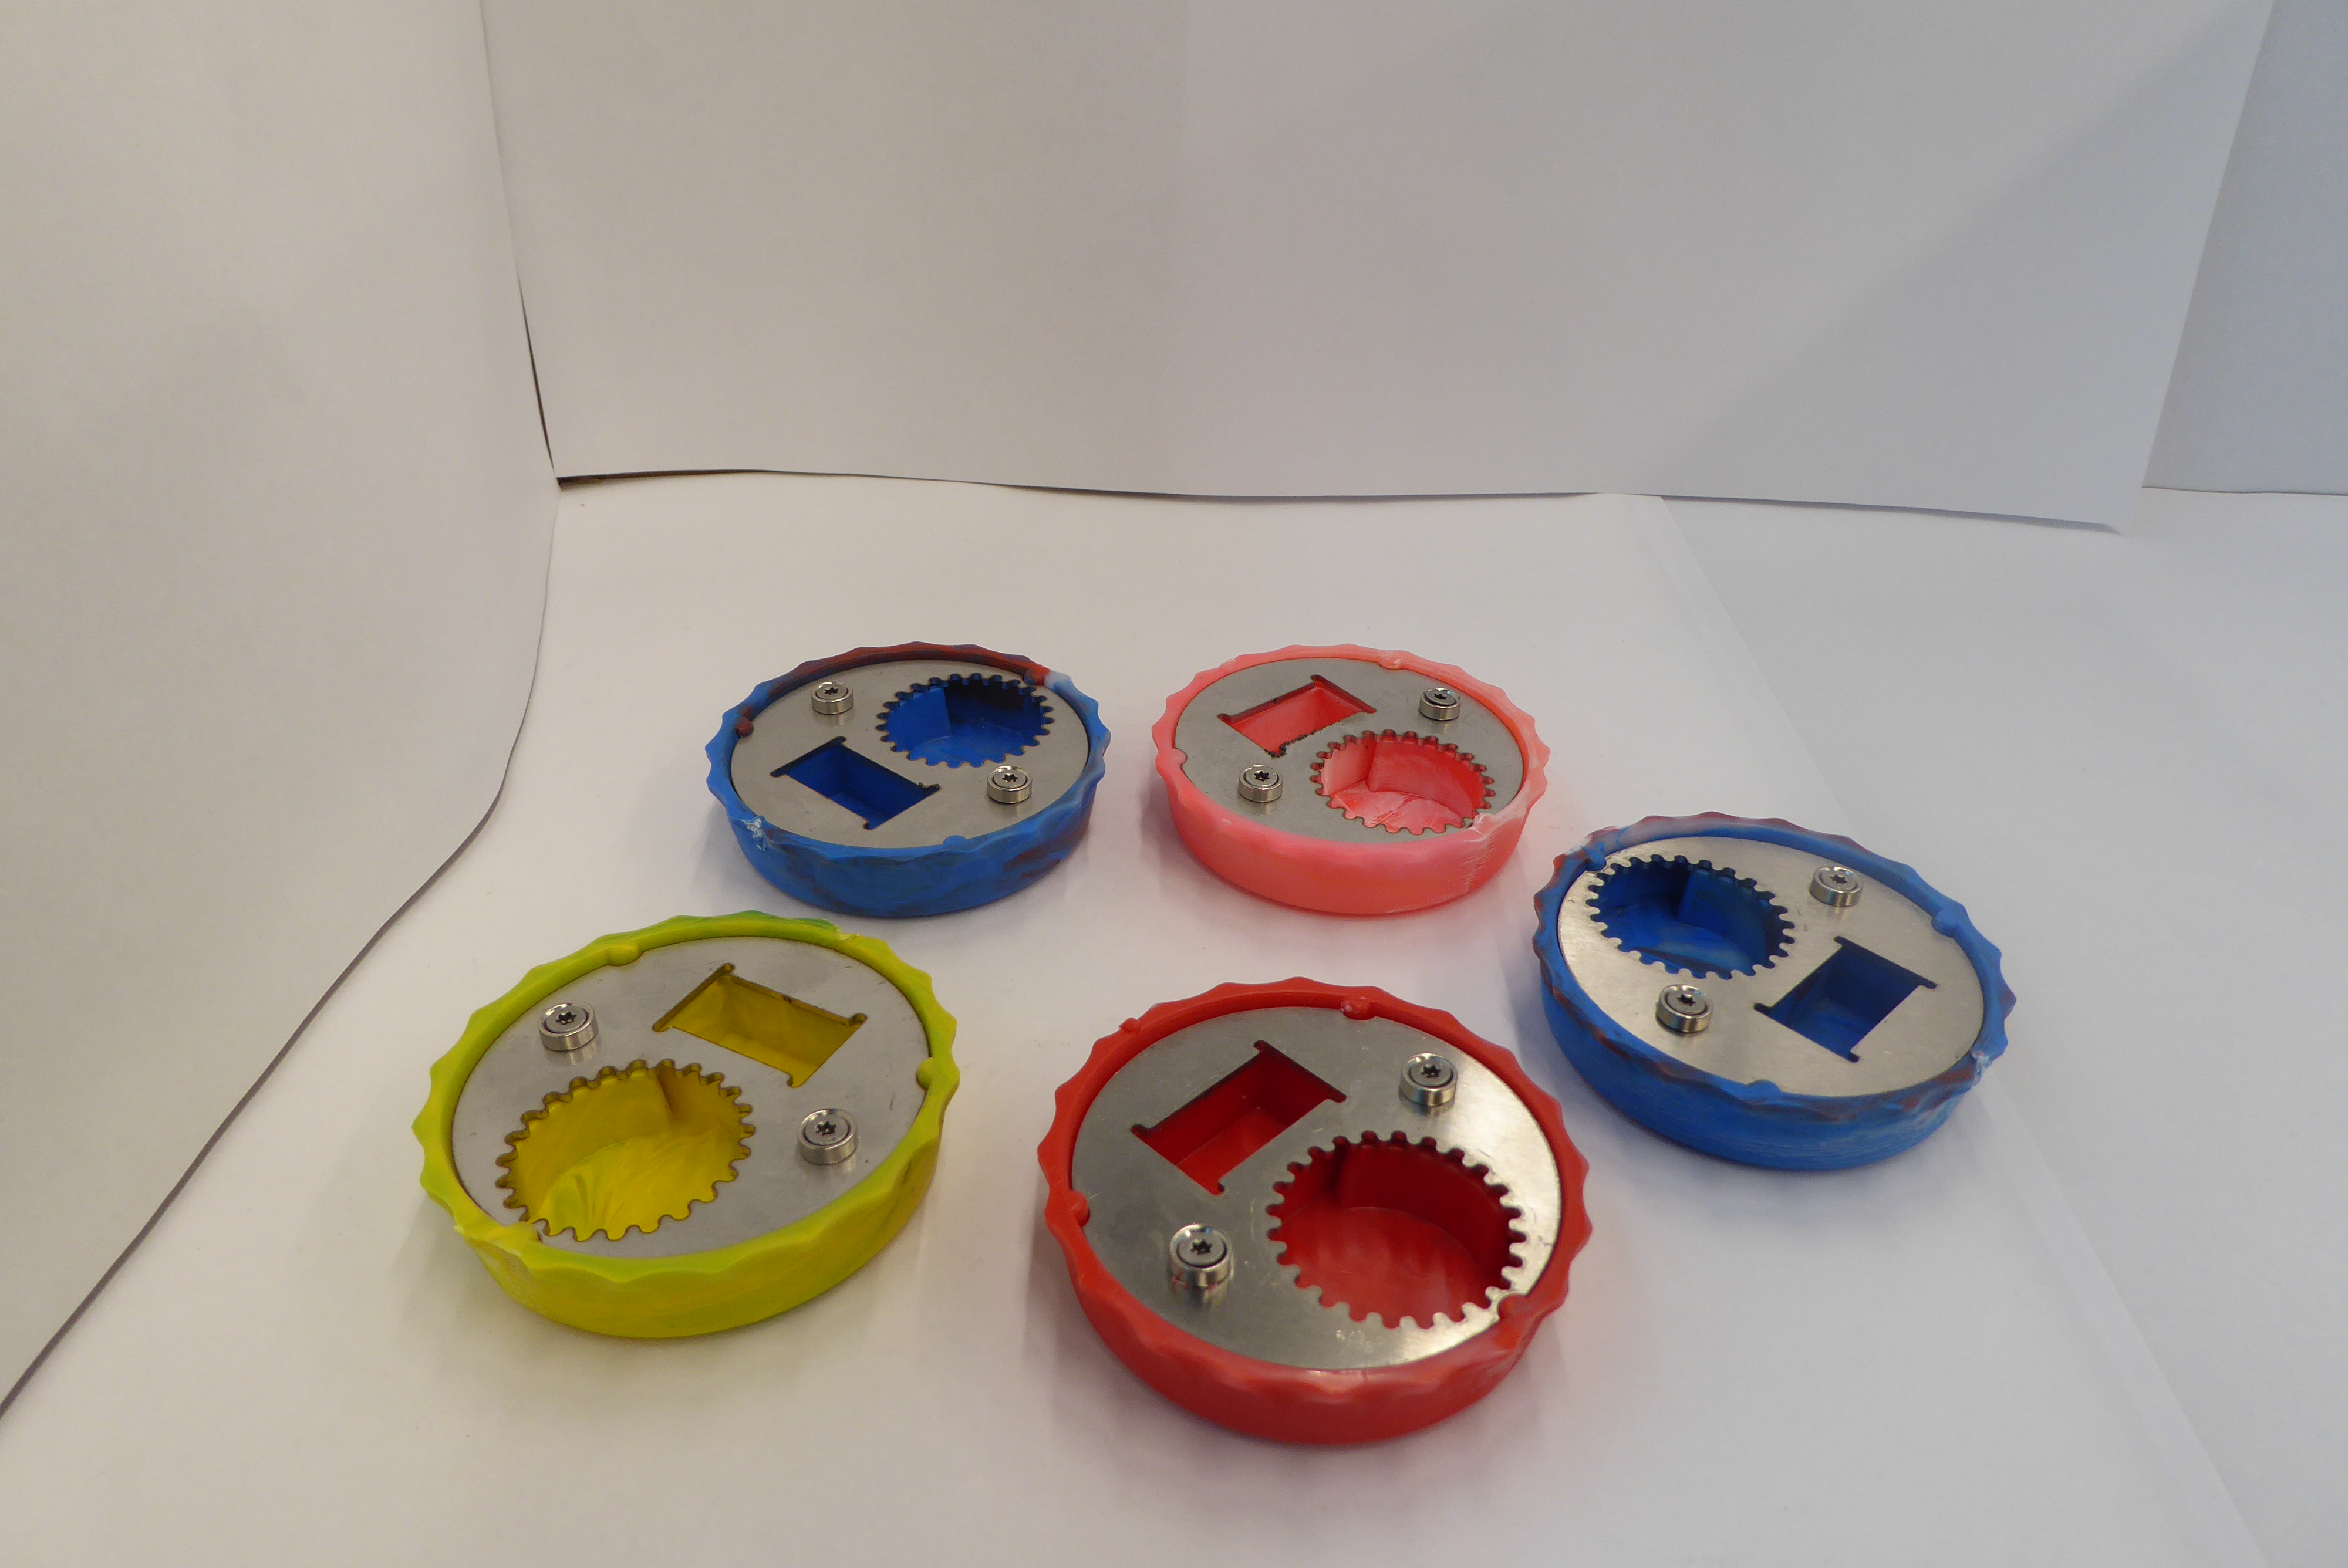
Label: Bottle Opener